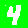
Digit: 4